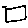
Label: square